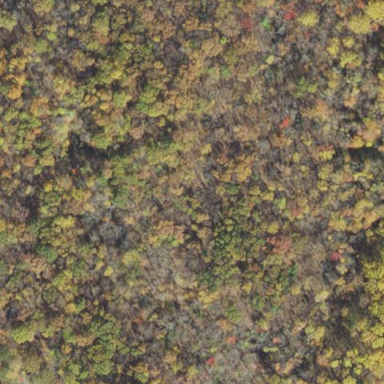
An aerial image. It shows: Existing preserved open space in the woodland.